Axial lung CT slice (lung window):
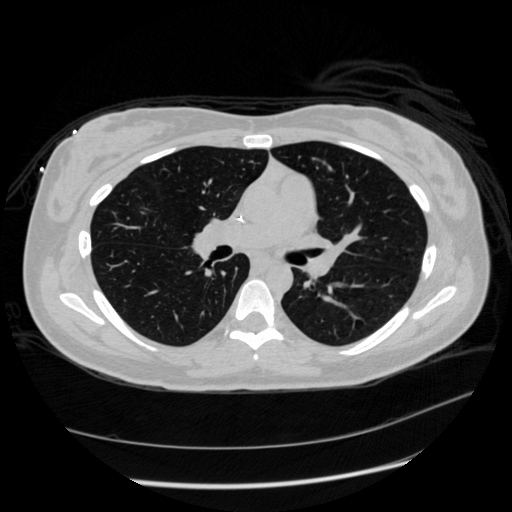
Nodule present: no